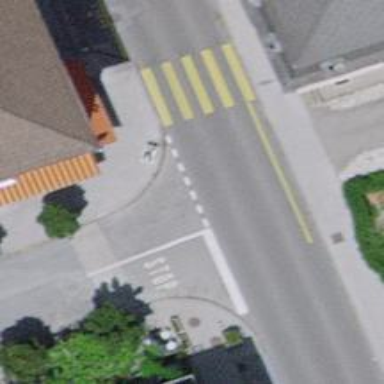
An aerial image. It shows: Unmarked crossing on the road.